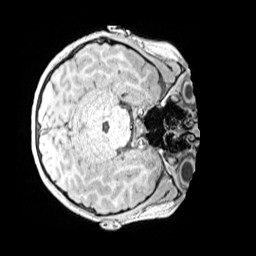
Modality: MP2RAGE
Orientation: axial
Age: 13
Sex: female
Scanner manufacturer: siemens
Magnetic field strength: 3 T
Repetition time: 4 s
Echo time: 0.00299 s